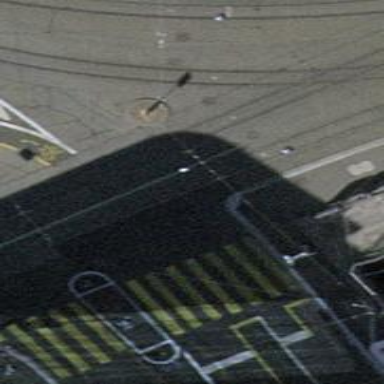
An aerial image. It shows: Asphalt service road with embedded tram rails.